Field crop: maize
Growth stage: 2
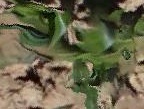
Species: maize